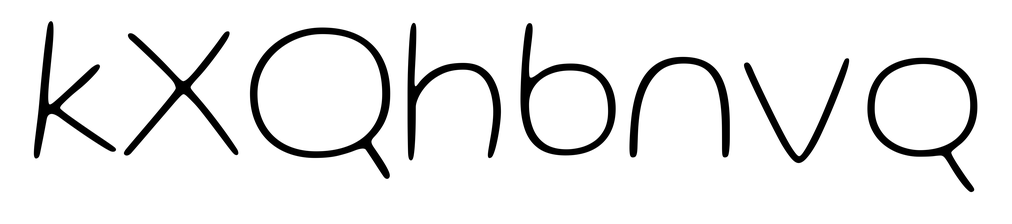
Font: Gluten_Thin